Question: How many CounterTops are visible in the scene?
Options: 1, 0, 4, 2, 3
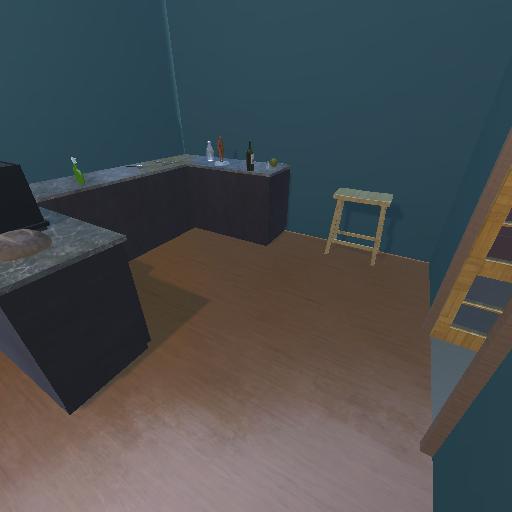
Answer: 1